Question: In my app, I am displaying a map with annotations, and the user can browse the list of annotations in a table view (in a modal view controller).
I am experiencing a weird bug that I can reproduce both on device and in the simulator (iOS 7 & 8).
When in pitched mode, if I try to select an item in my POI table view, it does one of these :
- -
> -[__NSCFString isPitched]: unrecognized selector sent to instance 0x7f24e6e0
I tried several methods to solve this bug, but with no success. And what puzzles me is I can't find any information on the isPitched method. It isn't in my code, neither in Apple documentation.
Does someone knows more on MapKit and these types of problem ?
Alternatively, would you know a way to deactivate the pitch when a user select a POI in the list ? Maybe it would prevent the bug.

Just found that the 'isPitched' method is actually part of <URL> ! Doesn't really help, though. No documentation on VectorKit...
Added stack trace.
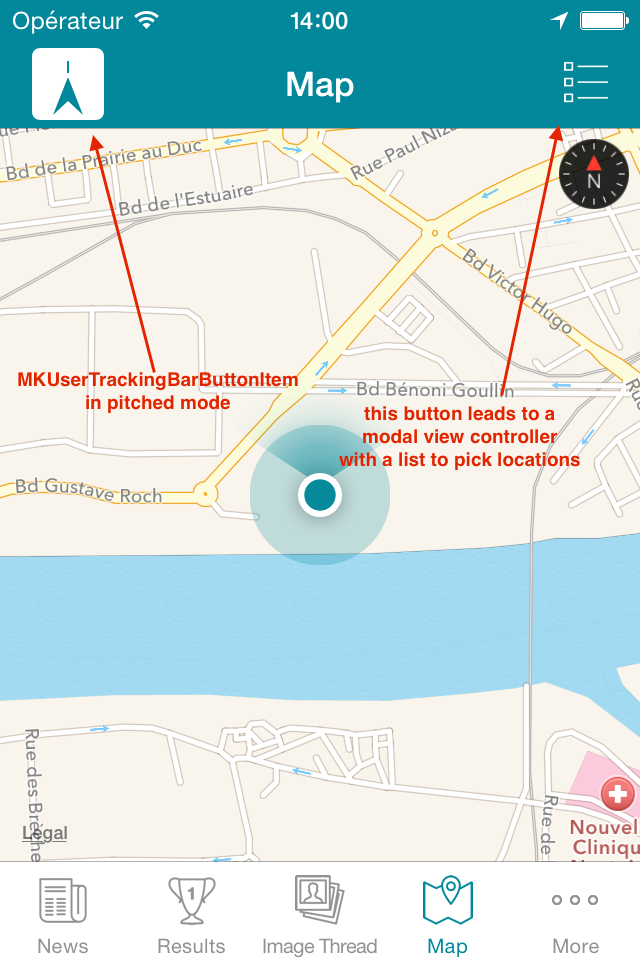
Answer: OK, I managed to prevent the crash with the following fix.
When a POI is selected in my list, I trigger a delegate method of the view controller that handles the MapView from the didSelect method of the controller of the tableView. If you have the same problem, I assume you understand what I mean, so far.
In this method, I asked the MapView to center itself on the coordinates of the POI.
Now, to solve the problem that only happened when the user tracking mode was set to "pitched" (following your orientation), I simply added a line to deactivate this tracking mode at the beginning of my method :
'''
[mapView setUserTrackingMode: MKUserTrackingModeNone] ;
'''
This removed the crashes that randomly appeared. Notice that it doesn't result in a counterintuitive behavior because this tracking mode is automatically deactivated when the user moves the map.
So problem solved for me but if you have any information about this isPitched selector and what really caused the problem, you're very welcome to post it here !